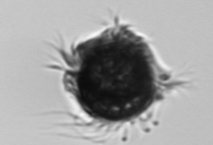
Label: Mesodinium